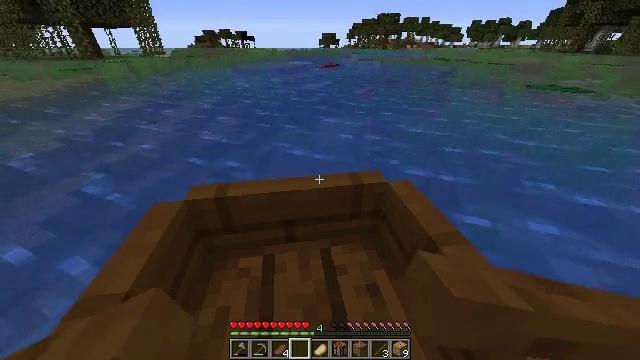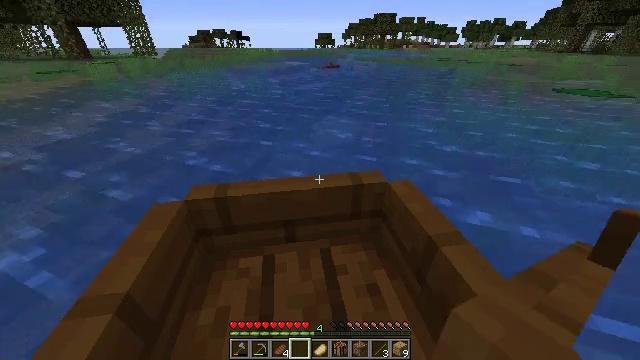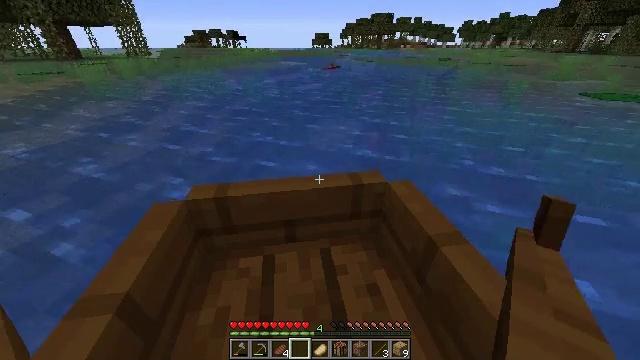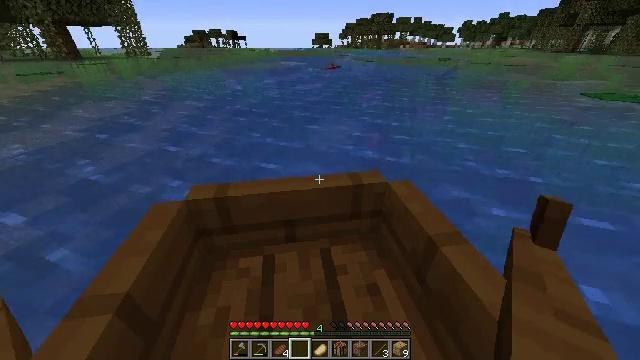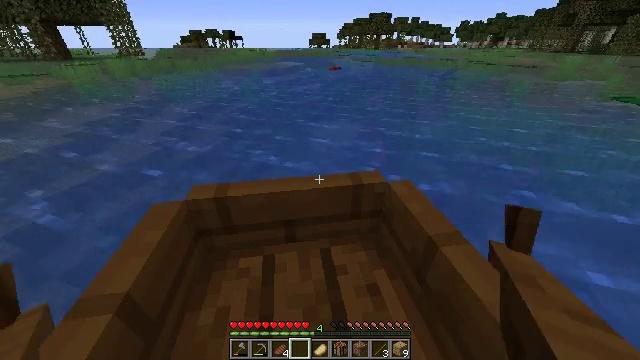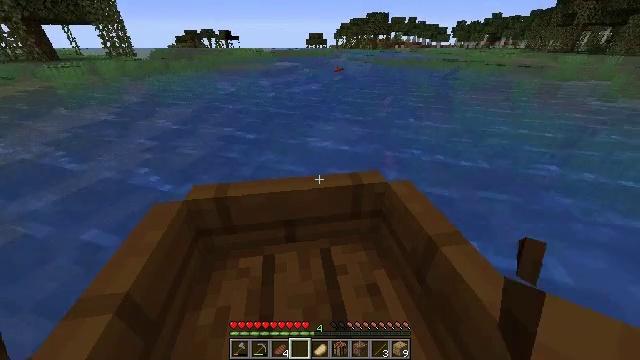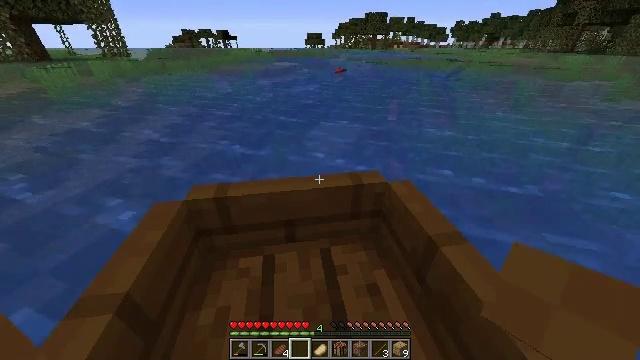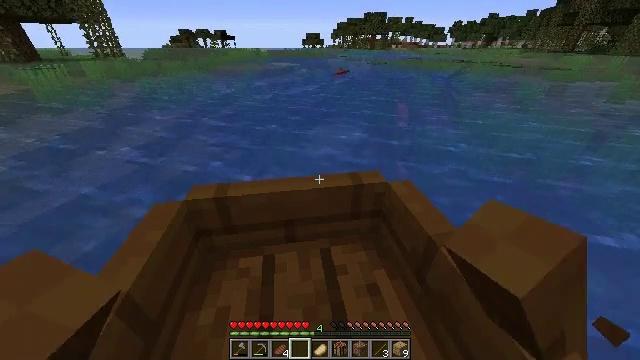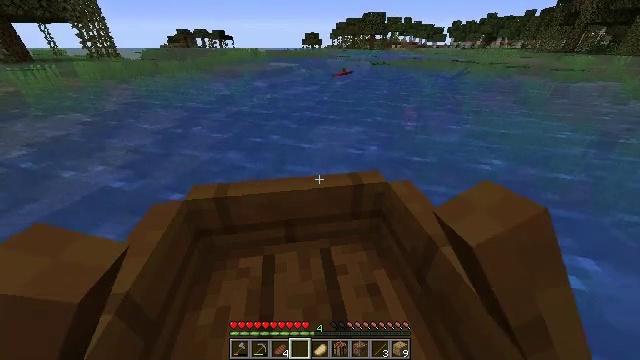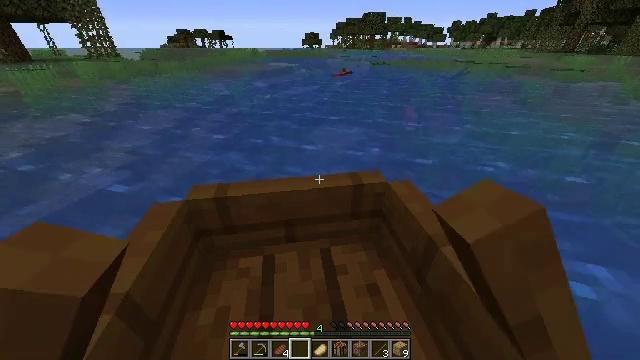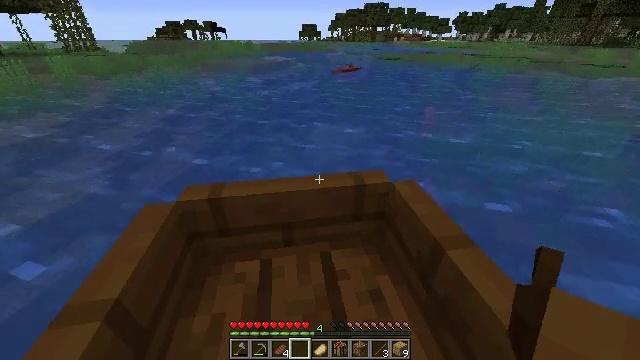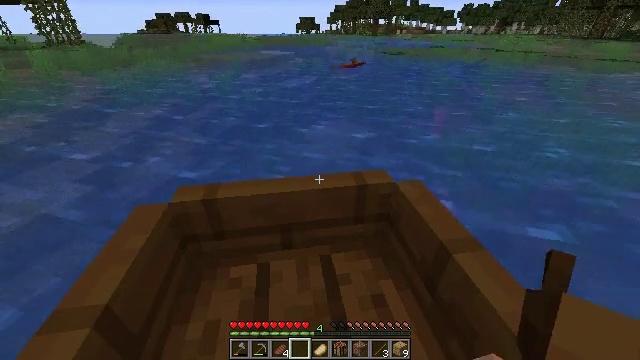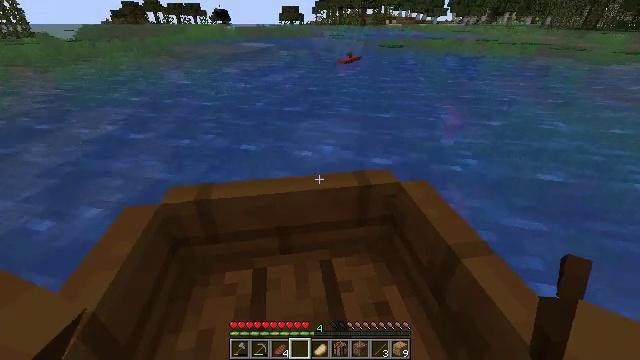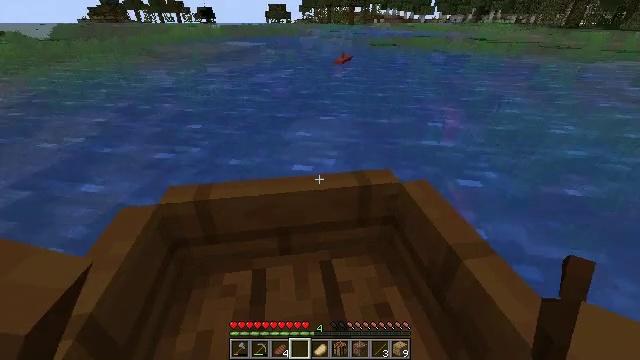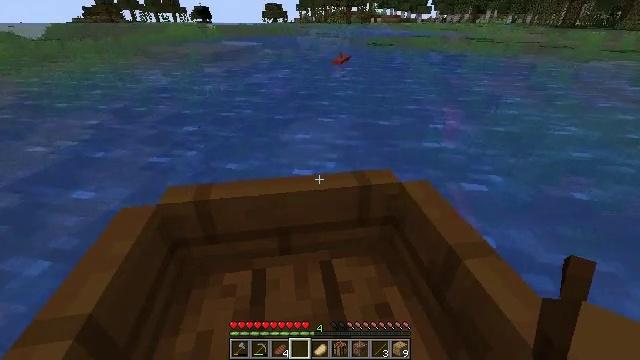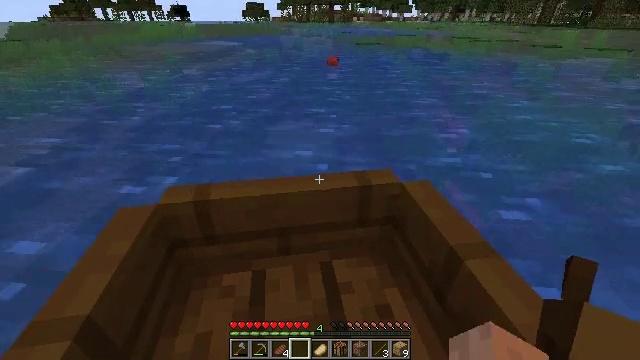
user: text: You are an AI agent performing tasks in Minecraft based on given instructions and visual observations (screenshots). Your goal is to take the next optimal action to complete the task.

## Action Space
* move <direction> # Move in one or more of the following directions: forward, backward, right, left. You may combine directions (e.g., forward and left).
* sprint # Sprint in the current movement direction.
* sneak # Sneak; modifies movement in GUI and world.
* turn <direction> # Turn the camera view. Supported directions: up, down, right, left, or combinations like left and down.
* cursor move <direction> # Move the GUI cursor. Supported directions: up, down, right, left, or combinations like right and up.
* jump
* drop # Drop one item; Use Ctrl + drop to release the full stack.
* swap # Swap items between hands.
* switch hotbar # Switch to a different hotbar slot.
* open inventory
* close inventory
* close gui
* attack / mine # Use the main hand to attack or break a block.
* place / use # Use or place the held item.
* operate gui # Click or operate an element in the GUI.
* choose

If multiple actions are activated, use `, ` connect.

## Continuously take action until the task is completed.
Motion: motion action
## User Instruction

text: Gather seagrass near the seafloor.
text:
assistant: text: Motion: move forward, sprint, jump
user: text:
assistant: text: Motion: move forward, sprint, jump
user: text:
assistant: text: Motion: move forward, sprint, jump
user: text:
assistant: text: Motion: move forward, sprint, jump
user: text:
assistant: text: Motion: move forward, jump
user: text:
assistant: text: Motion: move forward, jump
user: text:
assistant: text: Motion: move forward
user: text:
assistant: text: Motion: move forward
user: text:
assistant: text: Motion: no_op
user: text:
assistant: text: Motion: move right
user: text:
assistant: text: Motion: move right
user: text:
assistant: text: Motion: move right
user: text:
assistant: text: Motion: no_op
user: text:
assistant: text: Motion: no_op
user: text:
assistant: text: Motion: no_op
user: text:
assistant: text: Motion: turn right and up
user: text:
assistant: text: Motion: turn right and up
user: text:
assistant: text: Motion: turn up
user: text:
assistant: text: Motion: no_op
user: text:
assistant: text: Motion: no_op
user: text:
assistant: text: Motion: no_op
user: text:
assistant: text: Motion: no_op
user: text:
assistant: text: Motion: no_op
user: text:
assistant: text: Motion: no_op
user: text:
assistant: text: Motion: turn left and up
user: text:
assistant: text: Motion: turn left and down
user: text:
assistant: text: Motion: move forward, turn left and down
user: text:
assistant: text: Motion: move forward, turn left and down
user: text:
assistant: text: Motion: move forward, turn left and down
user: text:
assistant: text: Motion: move forward, turn left and down